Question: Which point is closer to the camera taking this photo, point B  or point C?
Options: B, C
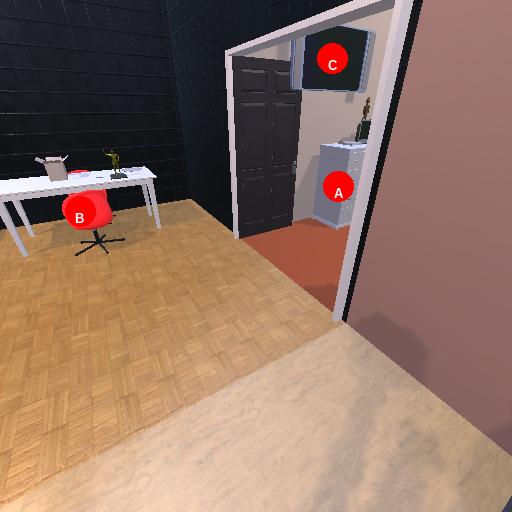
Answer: B